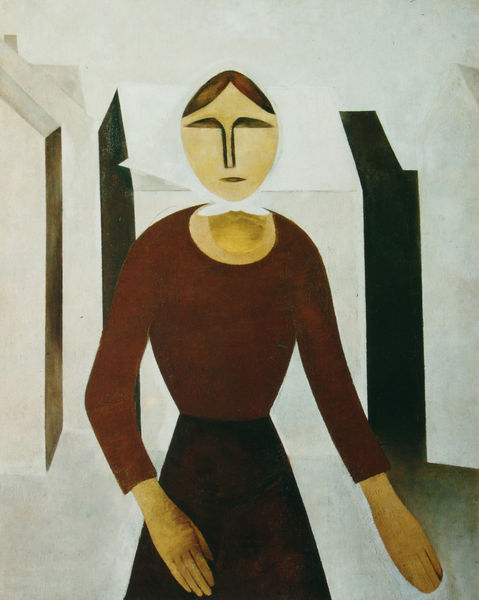
Titel: Die Vertriebene
Künstler: Alexandr Drewin
Standort: Moskau
Institution: Tretjakow-Galerie
Schlagwörter: dunkel, gemälde, hand, kopf, schatten, weiß, gelb, grün, impressionismus, kubismus, kubistisch, ocker, stadt, ausschnitt, braun, finger, frau, grau, haar, hell, hintergrund, kleid, licht, mund, nase, raum, schwarz, strasse, zeichnung, dach, gebäude, haus, rot, tuch, weg, beige, expressionismus, rock, schleife, kappe, wand, architektur, arme, augen, bluse, gesicht, knoten, hals, hände, portrait, porträt, häuser, kirche, boden, auge, gold, haare, decke, frontal, lippe, lippen, scheitel, oval, rund, taille, bäuerin, russland, abstrakt, fläche, modern, formen, treppe, weib, kopftuch, schmal, streng, halstuch, eckig, linie, linear, form, grafisch, stilisiert, puppe, graphisch, tracht, geometrisch, oberteil, pullover, pulli, hölzern, moderne kunst, konstruktivismus, russisch, kantig, braunw, konstruiert, modigliani, bauernfrau, 20.jahrhundert, fläöche